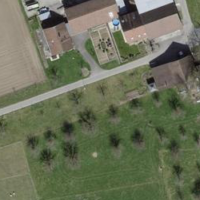
EUNIS habitat code: 52
Species observed at this site:
Circaea lutetiana